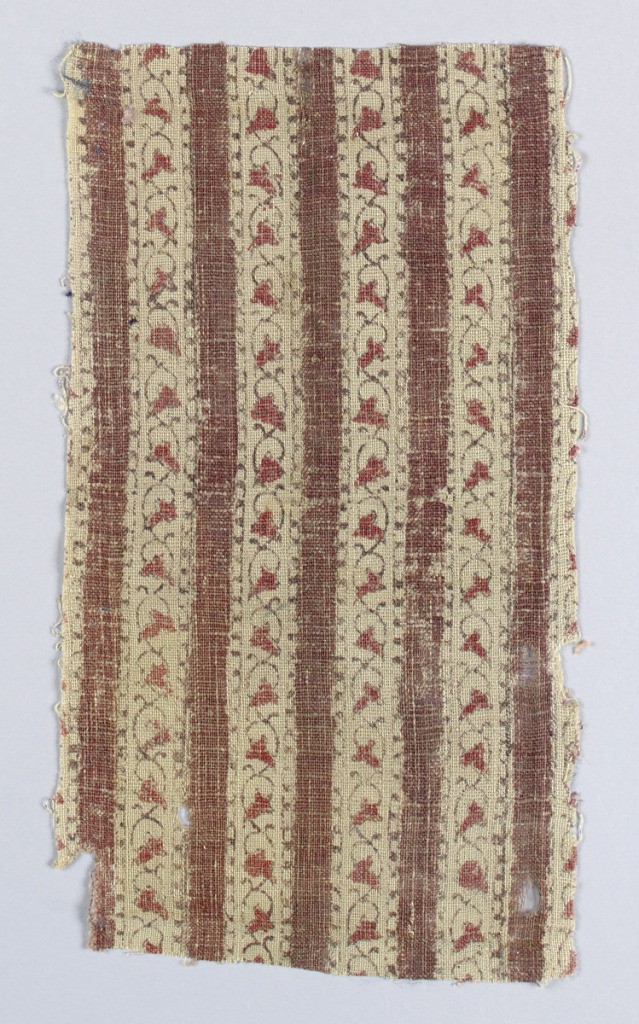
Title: Fragment
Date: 18th century
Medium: cotton Technique: block-printed on plain weave
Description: Printing is in dull red and brighter red on natural ground.  Parallel stripes of dull red alternate with natural in which there are twining vines with leaves in the brighter red.  Colors are probably quite faded.